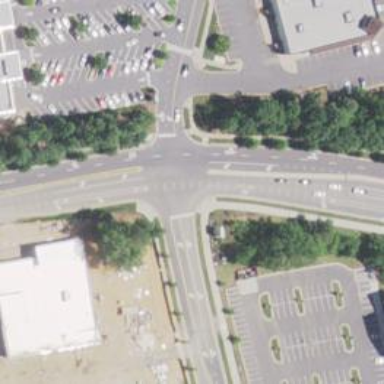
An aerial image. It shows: Unmarked crossing on the road.